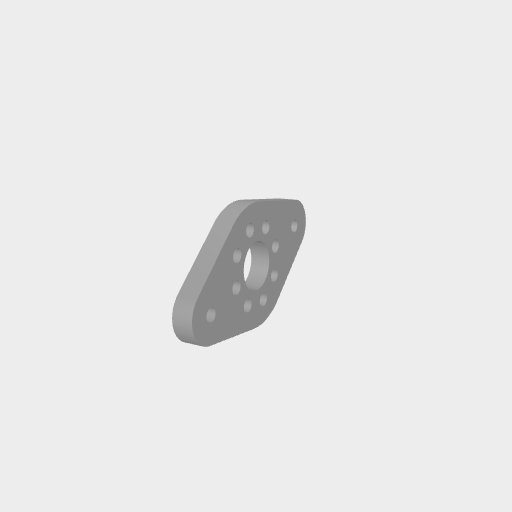
Part: DualHubMountControlArm24